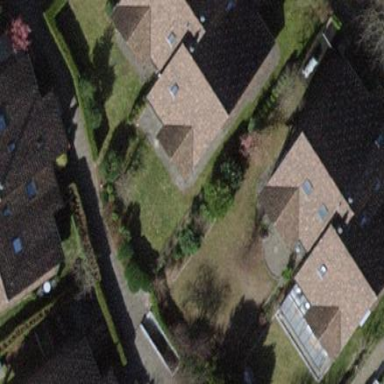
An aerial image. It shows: Terrace building.